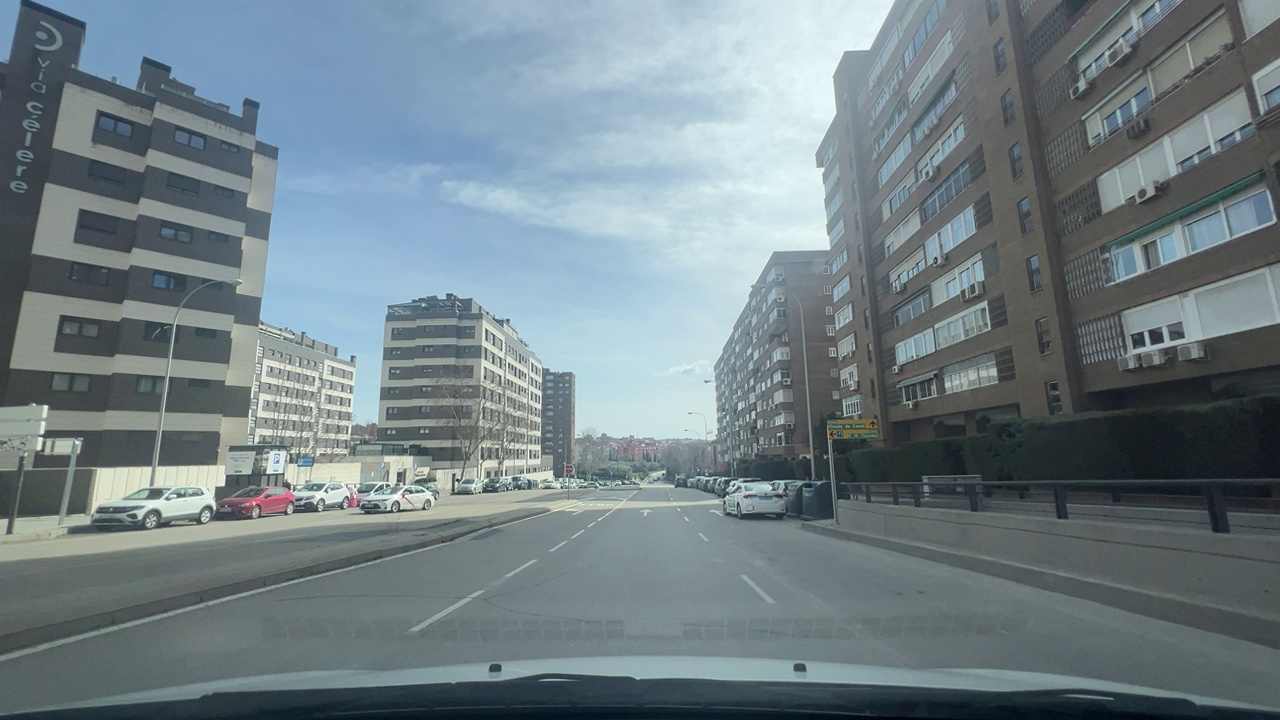
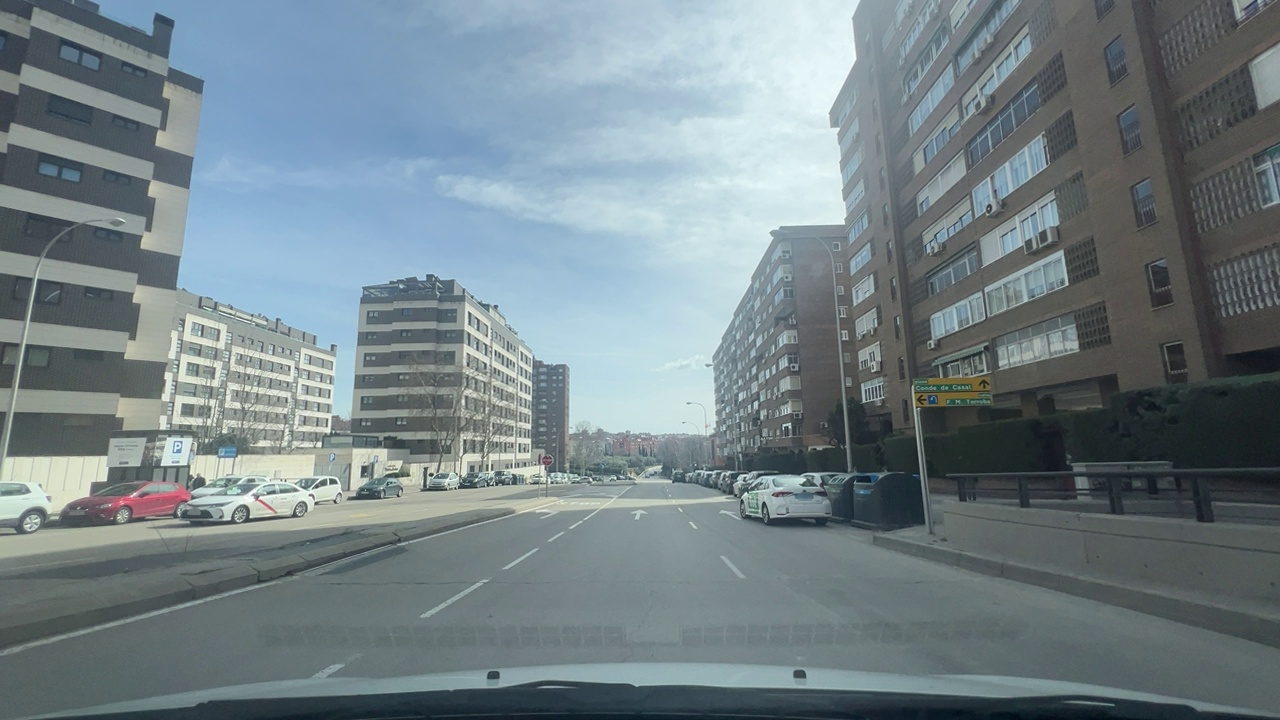
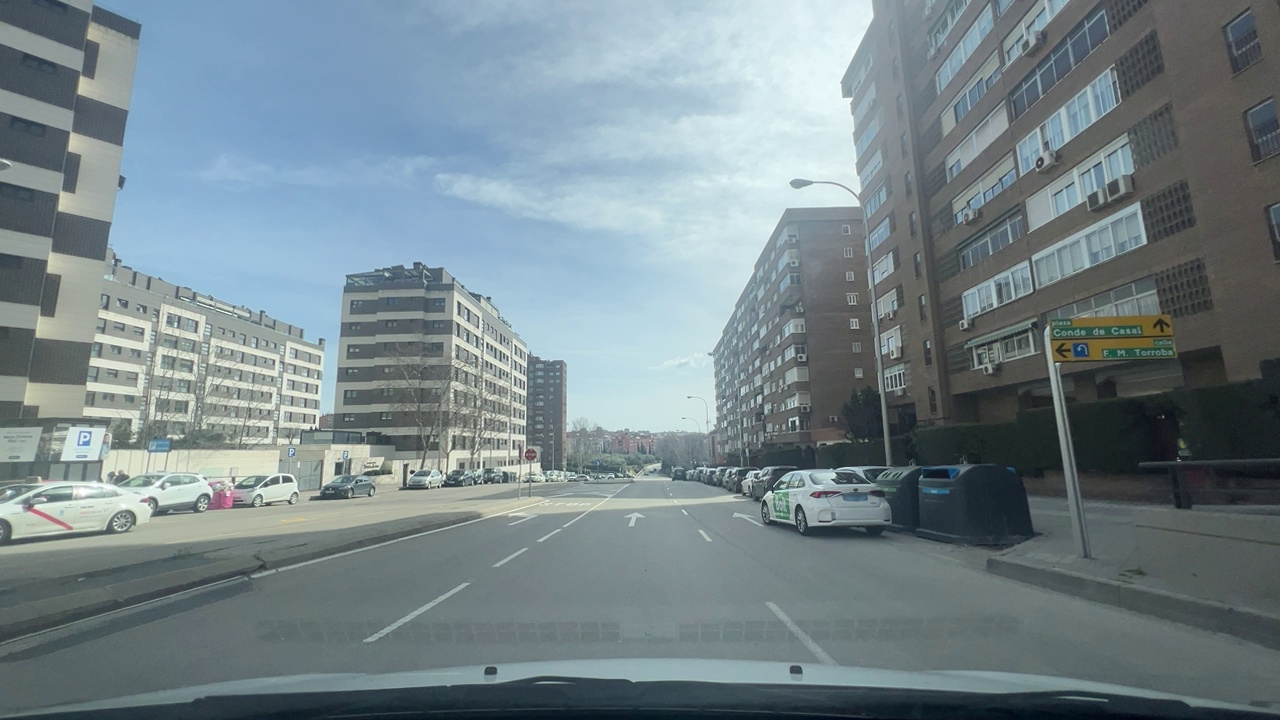
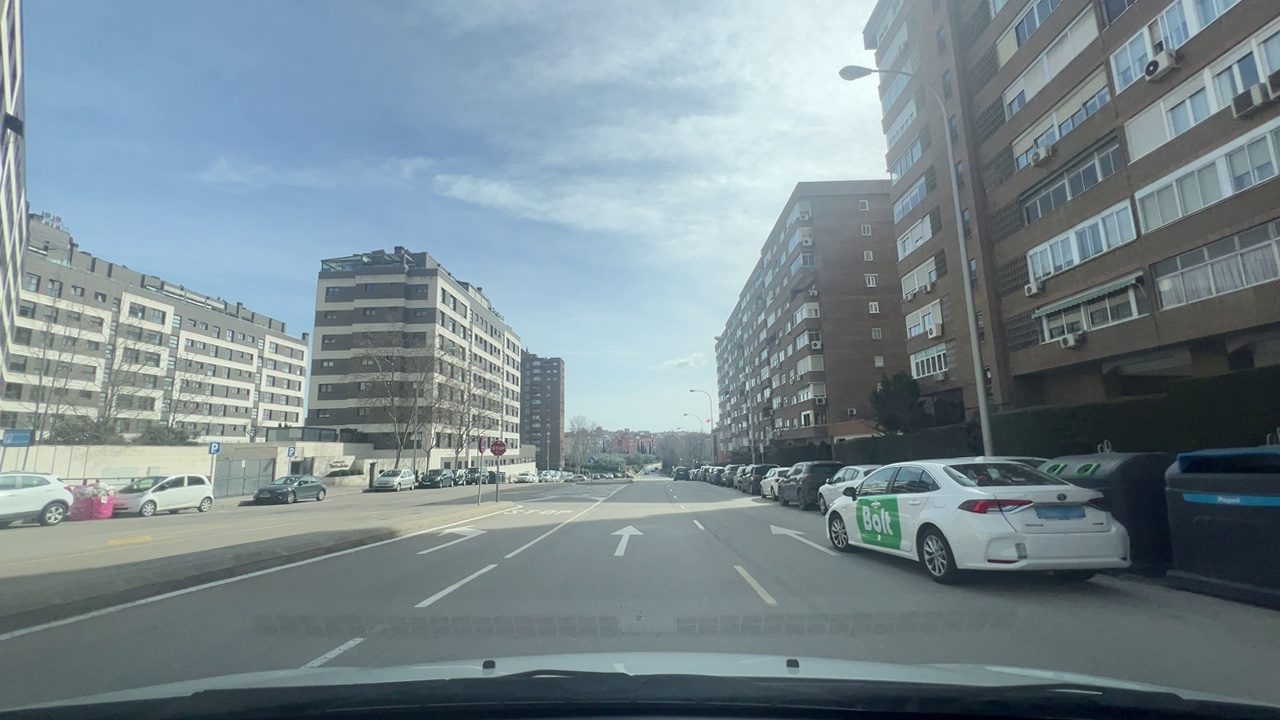
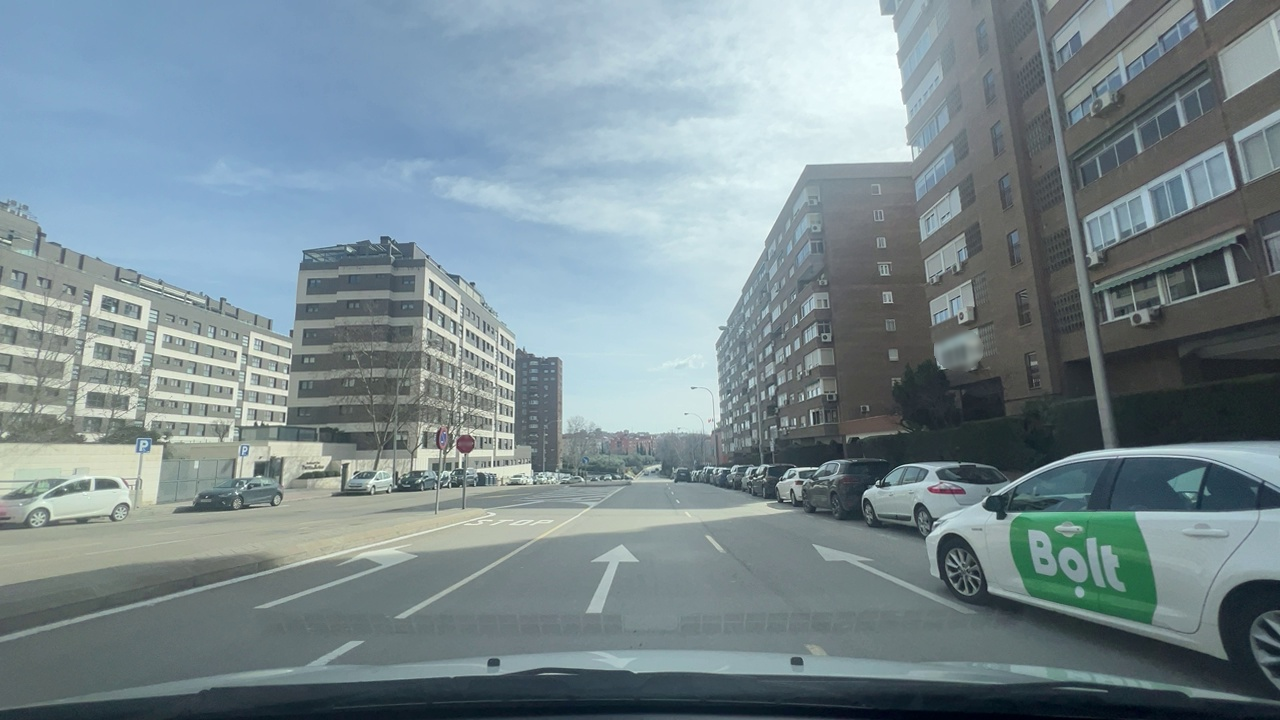
Situation: Lateral parked car
Question: Are vehicles present on the right side of the ego lane?
Answer: Yes
Reasoning: there are parallel parked cars on the right side of the road where ego is driving

Situation: Lateral parked car
Question: Are vehicles parked parallel or perpendicular to the roadway near the ego lane?
Answer: Yes
Reasoning: Parked cars are in parallel to the ego lane

Situation: Lateral parked car
Question: Does the environment indicate an urban road where curbside parking is permitted?
Answer: Yes
Reasoning: Based on the tipology of the architecture, and shape of the road it can be detected that ego is driving in an urban enviroemnt and therefore curbside parking is permitted

Situation: Lateral parked car
Question: Is the ego vehicle traveling in a middle lane with traffic lanes on both sides?
Answer: Yes
Reasoning: Ego si driving in the middle of a three lane road, with adjacent traffic lanes on both sides

Situation: Lateral parked car
Question: Are vehicles present on the left side of the ego lane?
Answer: No
Reasoning: No vehicles are found on the left side of the road